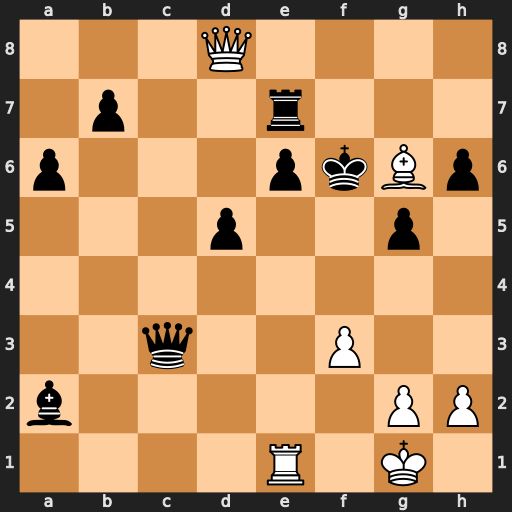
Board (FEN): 3Q4/1p2r3/p3pkBp/3p2p1/8/2q2P2/b5PP/4R1K1
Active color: w
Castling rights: -
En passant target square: -
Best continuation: Qh8+ Rg7 Qf8+ Kxg6 Rxe6+ Kh7 Qf5+